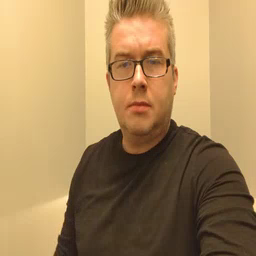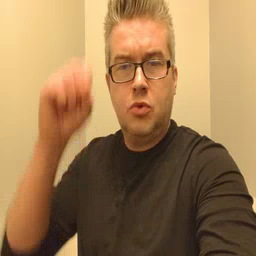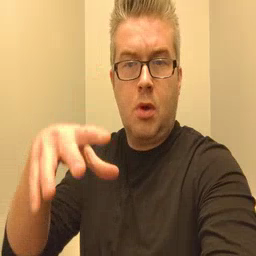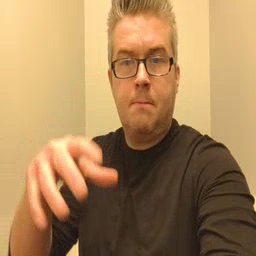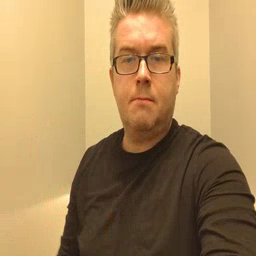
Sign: drop